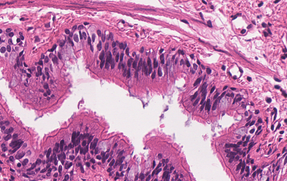
Tumor epithelial tissue: no
Tumor-associated stroma tissue: yes
Normal tissue: no